Interaction volume radius: 5 \u00c5
Interaction volume height: 30 \u00c5
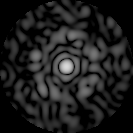
Disorder parameter: 0.8654